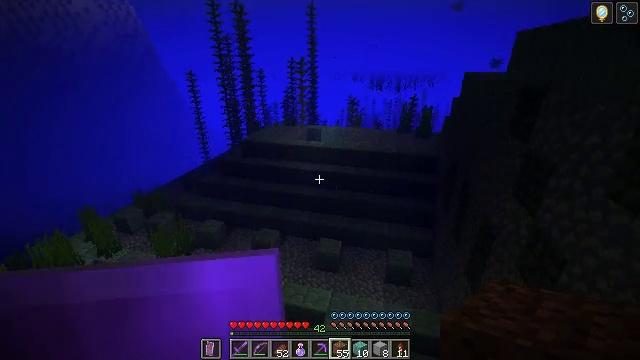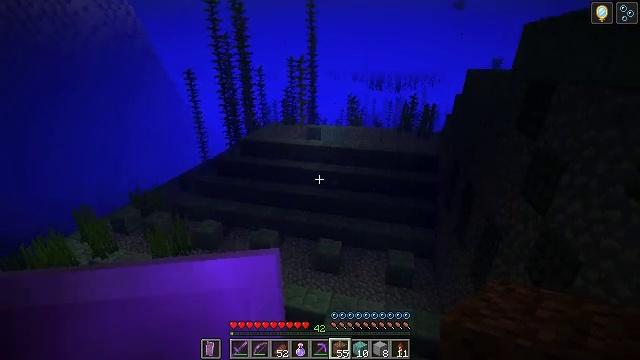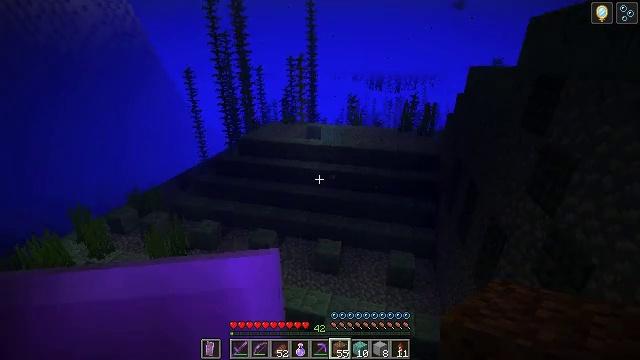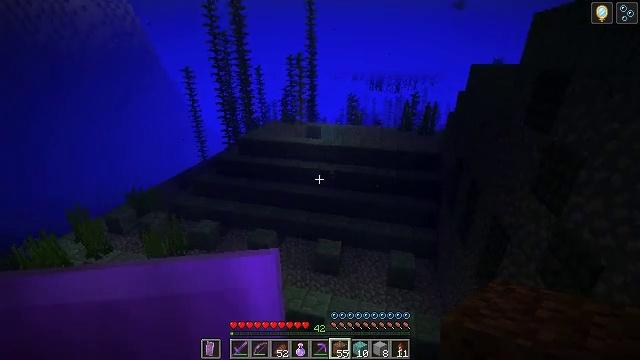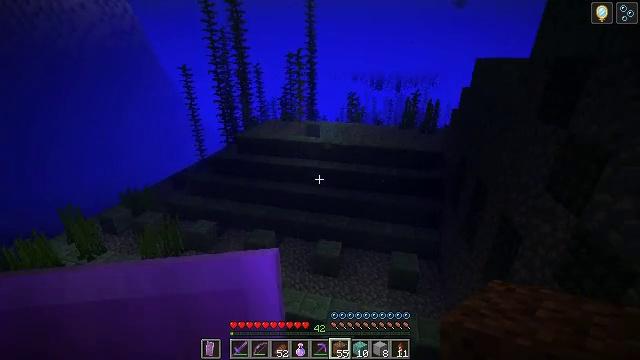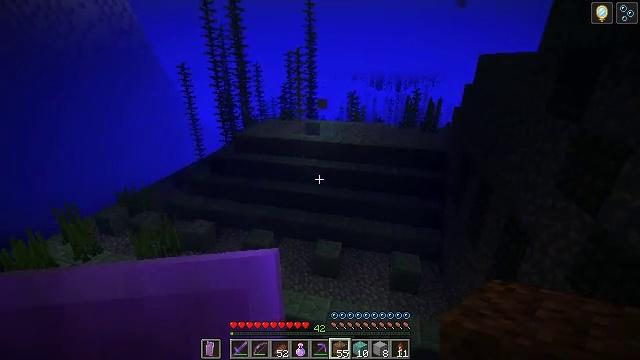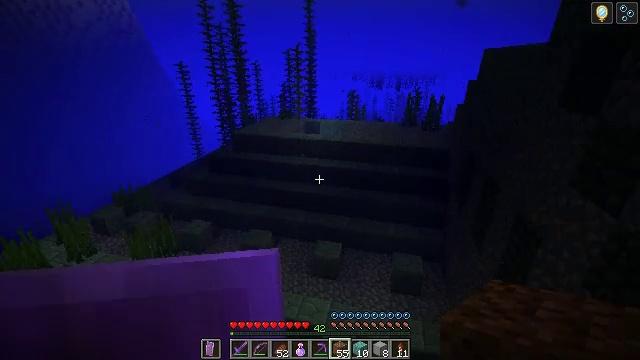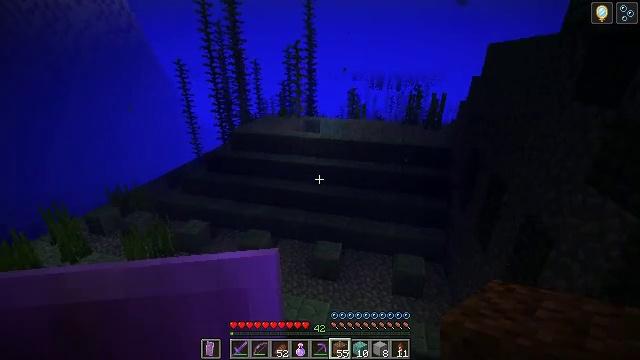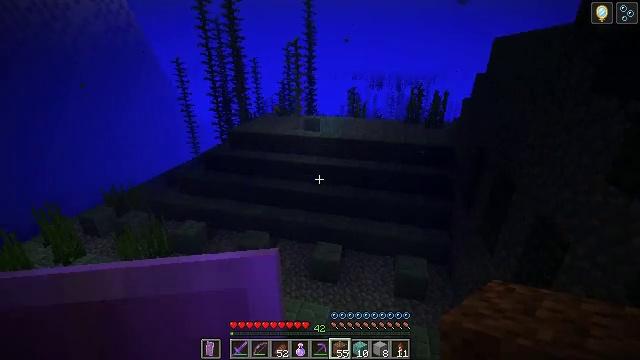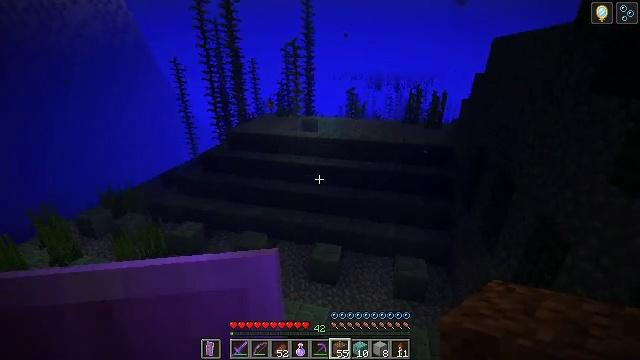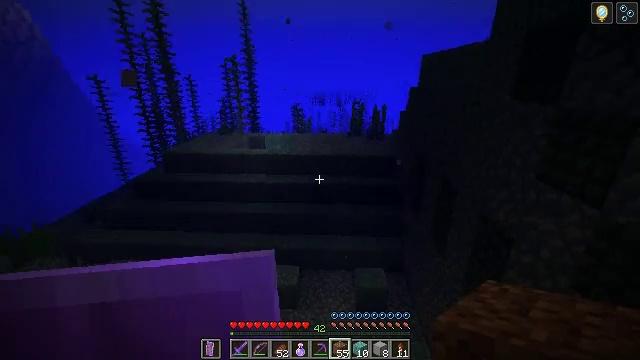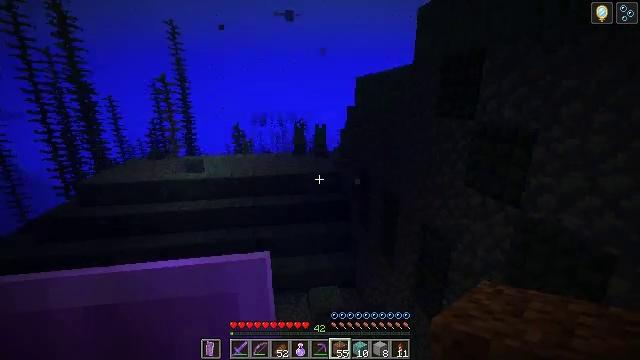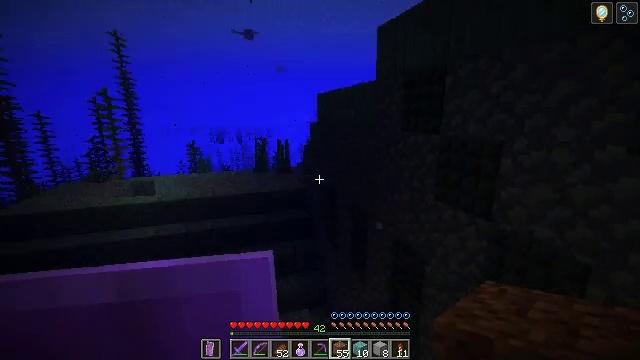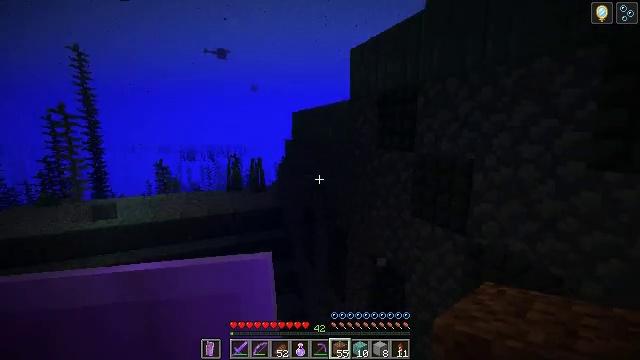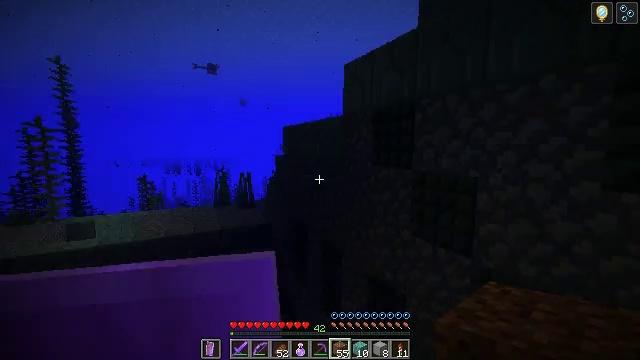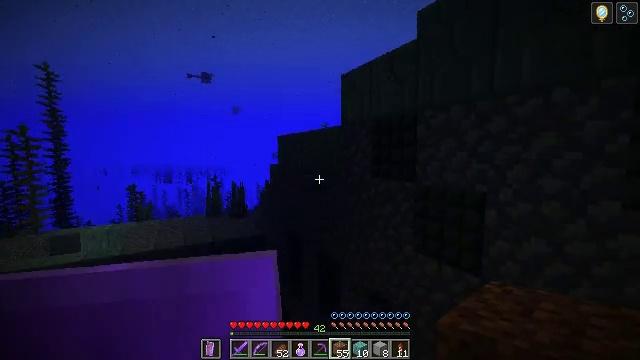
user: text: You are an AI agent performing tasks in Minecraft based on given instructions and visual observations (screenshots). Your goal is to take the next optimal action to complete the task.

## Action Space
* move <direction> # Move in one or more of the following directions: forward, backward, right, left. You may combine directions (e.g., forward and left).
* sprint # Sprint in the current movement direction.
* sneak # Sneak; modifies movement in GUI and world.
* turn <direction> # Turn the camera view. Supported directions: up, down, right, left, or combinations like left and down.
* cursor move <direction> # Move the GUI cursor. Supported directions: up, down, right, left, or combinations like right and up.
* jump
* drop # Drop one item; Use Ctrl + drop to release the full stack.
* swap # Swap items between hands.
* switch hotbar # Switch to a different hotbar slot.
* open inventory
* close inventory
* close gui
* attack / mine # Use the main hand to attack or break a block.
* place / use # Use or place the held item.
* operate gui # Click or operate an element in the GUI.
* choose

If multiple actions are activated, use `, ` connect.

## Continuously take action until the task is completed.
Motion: motion action
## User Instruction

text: Retrieve prismarine bricks from the structure.
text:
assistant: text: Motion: move forward, sprint
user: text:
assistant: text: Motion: move forward, sprint
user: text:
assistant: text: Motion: move forward, sprint
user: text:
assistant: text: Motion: move forward, sprint
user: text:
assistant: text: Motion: move forward, sprint
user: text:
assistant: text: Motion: move forward, sprint
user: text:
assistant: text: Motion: move forward, sprint
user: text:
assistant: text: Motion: move forward, sprint, jump
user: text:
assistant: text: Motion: move forward, sprint, jump
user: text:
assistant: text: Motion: move forward, sprint, turn right and up, jump
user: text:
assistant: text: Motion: move forward, sprint, turn right and up, jump
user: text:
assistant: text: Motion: move forward, sprint, turn right and up, jump
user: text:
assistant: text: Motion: move forward, sprint, turn right and up, jump
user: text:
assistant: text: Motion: move forward, sprint, turn right and up, jump
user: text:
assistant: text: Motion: move forward, sprint, turn right and up, jump
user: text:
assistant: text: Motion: move forward, sprint, turn right and up, jump
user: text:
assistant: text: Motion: move forward, sprint, turn right and up, jump
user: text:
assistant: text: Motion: move forward, sprint, turn up, jump
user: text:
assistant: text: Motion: move forward, sprint, turn up, jump
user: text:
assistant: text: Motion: move forward, sprint, turn up, jump
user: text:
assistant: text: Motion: move forward, sprint, jump
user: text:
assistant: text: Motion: move forward, sprint, turn right, jump
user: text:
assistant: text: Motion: move forward, sprint, jump
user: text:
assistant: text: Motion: move forward, sprint, jump
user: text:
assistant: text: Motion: move forward, sprint, jump
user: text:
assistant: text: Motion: move forward, sprint, jump
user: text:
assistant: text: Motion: move forward, sprint, jump
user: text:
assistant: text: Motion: move forward, sprint, jump
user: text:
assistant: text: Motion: move forward, sprint, jump
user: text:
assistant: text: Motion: move forward, sprint, turn down, jump